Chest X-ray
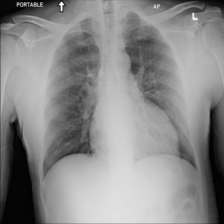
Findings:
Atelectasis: negative
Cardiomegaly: negative
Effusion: negative
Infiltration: negative
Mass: negative
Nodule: negative
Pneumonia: negative
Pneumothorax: negative
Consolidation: negative
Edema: negative
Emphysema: negative
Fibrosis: negative
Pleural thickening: negative
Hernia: negative